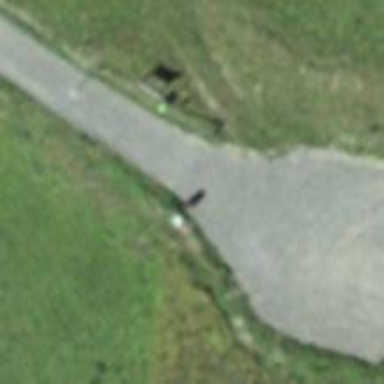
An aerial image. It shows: Bollard barrier.